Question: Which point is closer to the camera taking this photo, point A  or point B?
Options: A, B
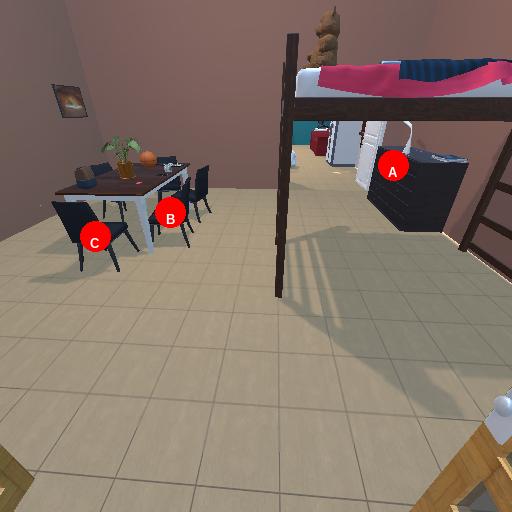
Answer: A